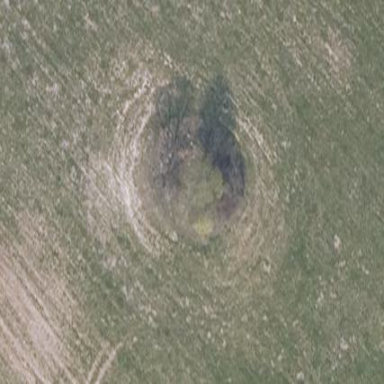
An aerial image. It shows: Patch of scrub vegetation.